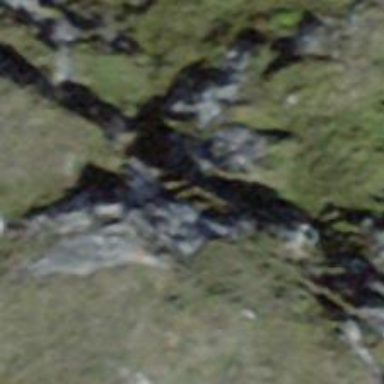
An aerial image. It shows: Cliff in nature.